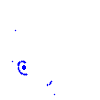
Particle: pion